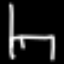
Label: chair